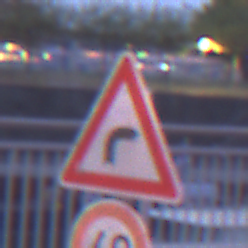
Verkehrszeichen: KurveRechts
Zusatzzeichen unten: Geschwindigkeit60
Umgebung: Outdoor, Urban
Tageszeit: Night
Wetter: PartlyCloudy
Licht: Artificial
Jahreszeit: NotSpecified
Kontrast: HighContrast